Question: i have the following xml file for my mini image editing app:
'''
<RelativeLayout xmlns:android="http://schemas.android.com/apk/res/android"
xmlns:tools="http://schemas.android.com/tools"
android:id="@+id/RelativeLayout1"
android:layout_width="match_parent"
android:layout_height="match_parent"
android:paddingBottom="@dimen/activity_vertical_margin"
android:paddingLeft="@dimen/activity_horizontal_margin"
android:paddingRight="@dimen/activity_horizontal_margin"
android:paddingTop="@dimen/activity_vertical_margin"
tools:context="com.example.imageeditor.MainActivity$PlaceholderFragment" >
<Spinner
android:id="@+id/Dateispinner1"
android:layout_width="wrap_content"
android:layout_height="wrap_content"
android:layout_alignParentTop="true"
android:layout_centerHorizontal="true"
android:layout_marginTop="16dp"
android:entries="@array/Datei" />
<Spinner
android:id="@+id/Bearbeitenspinner2"
android:layout_width="wrap_content"
android:layout_height="wrap_content"
android:layout_alignLeft="@+id/DEspinner4"
android:layout_below="@+id/DEspinner4"
android:entries="@array/Bearbeiten" />
<Spinner
android:id="@+id/Werkzeugespinner3"
android:layout_width="wrap_content"
android:layout_height="wrap_content"
android:layout_alignLeft="@+id/Dateispinner1"
android:layout_below="@+id/Dateispinner1"
android:layout_marginTop="17dp"
android:entries="@array/Werkzeuge" />
<Spinner
android:id="@+id/DEspinner4"
android:layout_width="wrap_content"
android:layout_height="wrap_content"
android:layout_alignLeft="@+id/Dateispinner1"
android:layout_below="@+id/Dateispinner1"
android:layout_marginTop="102dp"
android:entries="@array/DE" />
</RelativeLayout>
'''
i want these spinners just next to each other and they should look sth like this in the end:

i tried it also with different layouts. but sofar with no success. what am i doing wrong? maybe using spinners is not the best option?? am open to ideas.
thanks!
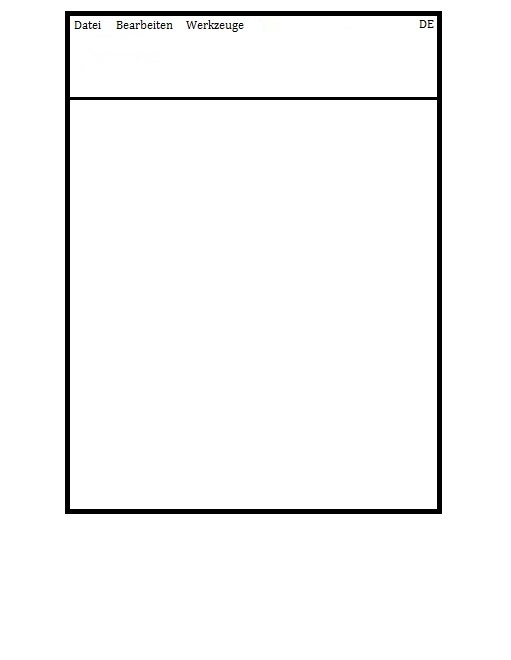
Answer: You can use Linear layout with 'weight'. Change weight as per your requirement.
'''
<LinearLayout xmlns:android="http://schemas.android.com/apk/res/android"
xmlns:tools="http://schemas.android.com/tools"
android:id="@+id/RelativeLayout1"
android:layout_width="match_parent"
android:layout_height="match_parent"
android:orientation="Horizontal"
android:paddingBottom="@dimen/activity_vertical_margin"
android:paddingLeft="@dimen/activity_horizontal_margin"
android:paddingRight="@dimen/activity_horizontal_margin"
android:paddingTop="@dimen/activity_vertical_margin"
tools:context="com.example.imageeditor.MainActivity$PlaceholderFragment" >
<Spinner
android:id="@+id/Dateispinner1"
android:layout_width="fill_parent"
android:layout_height="wrap_content"
android:layout_weight="1"
android:layout_marginTop="15dp"
android:entries="@array/Datei" />
<Spinner
android:id="@+id/Bearbeitenspinner2"
android:layout_width="fill_parent"
android:layout_height="wrap_content"
android:layout_weight="1"
android:layout_marginTop="15dp"
android:entries="@array/Bearbeiten" />
<Spinner
android:id="@+id/Werkzeugespinner3"
android:layout_width="fill_parent"
android:layout_height="wrap_content"
android:layout_weight="1"
android:layout_marginTop="15dp"
android:entries="@array/Werkzeuge" />
<Spinner
android:id="@+id/DEspinner4"
android:layout_width="fill_parent"
android:layout_height="wrap_content"
android:layout_weight="1"
android:layout_marginTop="15dp"
android:entries="@array/DE" />
</LinearLayout>
'''